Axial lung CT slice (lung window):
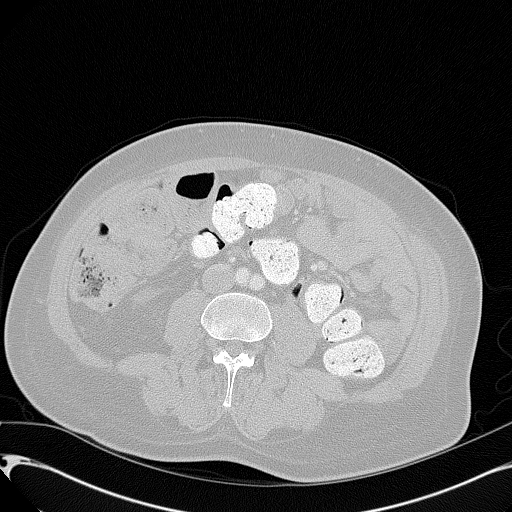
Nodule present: no